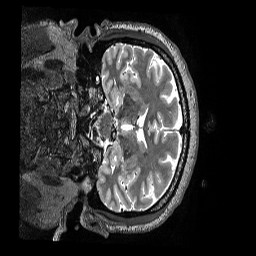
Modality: T2w
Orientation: coronal
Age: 48
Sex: male
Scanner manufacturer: siemens
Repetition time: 3.2 s